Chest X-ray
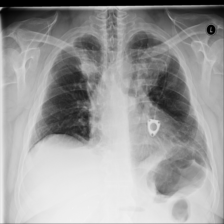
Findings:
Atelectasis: positive
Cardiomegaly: negative
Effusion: negative
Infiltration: negative
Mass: positive
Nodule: negative
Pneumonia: negative
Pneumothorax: negative
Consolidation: positive
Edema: negative
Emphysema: negative
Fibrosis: negative
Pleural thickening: negative
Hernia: negative